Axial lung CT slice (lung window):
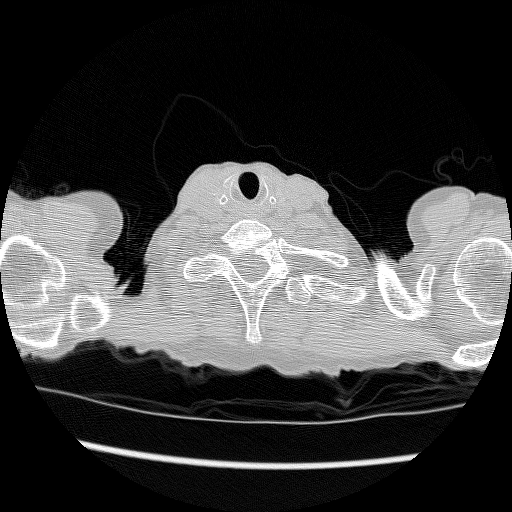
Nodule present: no